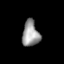
Tissue: lung
Cell type: T cells
Senescence score: 0.1669
Nuclear area (px): 434
Mean DAPI intensity: 151.088